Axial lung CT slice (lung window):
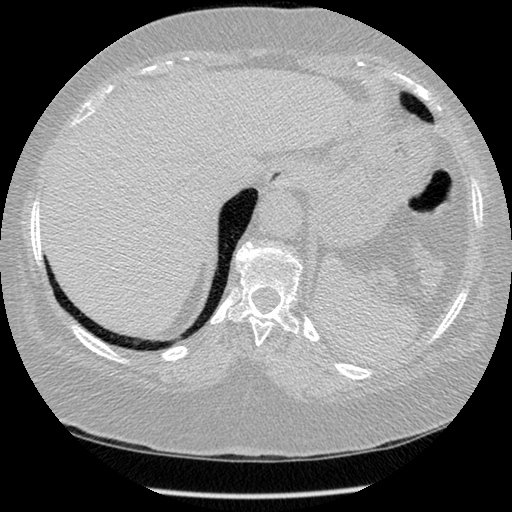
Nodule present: no